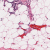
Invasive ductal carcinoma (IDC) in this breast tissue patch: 0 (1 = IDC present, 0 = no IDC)